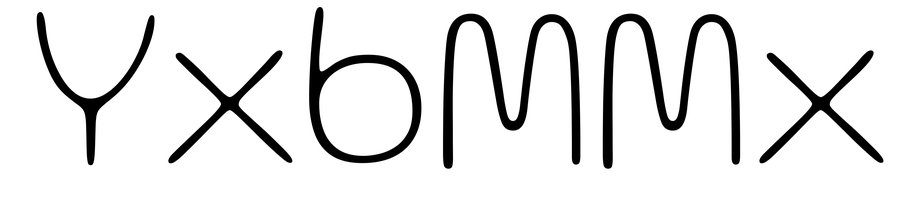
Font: Gluten_Thin